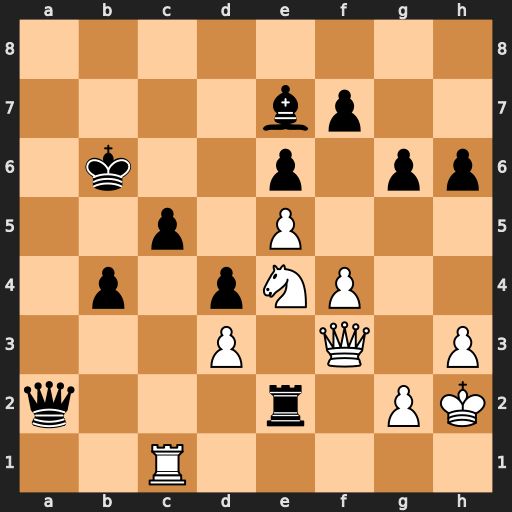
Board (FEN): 8/4bp2/1k2p1pp/2p1P3/1p1pNP2/3P1Q1P/q3r1PK/2R5
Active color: w
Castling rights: -
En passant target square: -
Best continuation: Nd6 Bxd6 exd6